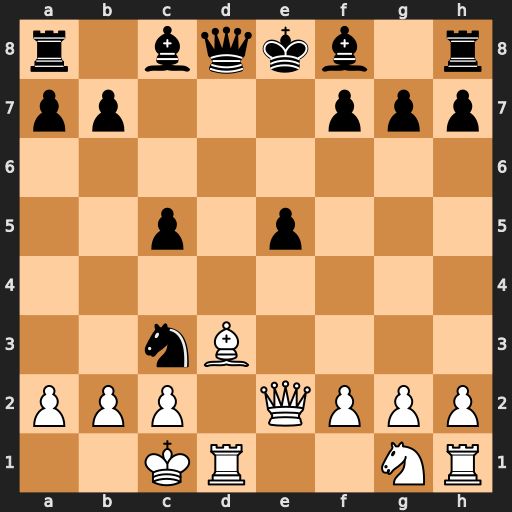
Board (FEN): r1bqkb1r/pp3ppp/8/2p1p3/8/2nB4/PPP1QPPP/2KR2NR
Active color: w
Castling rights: kq
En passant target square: -
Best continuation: Bb5+ Nxb5 Rxd8+ Kxd8 Qxb5